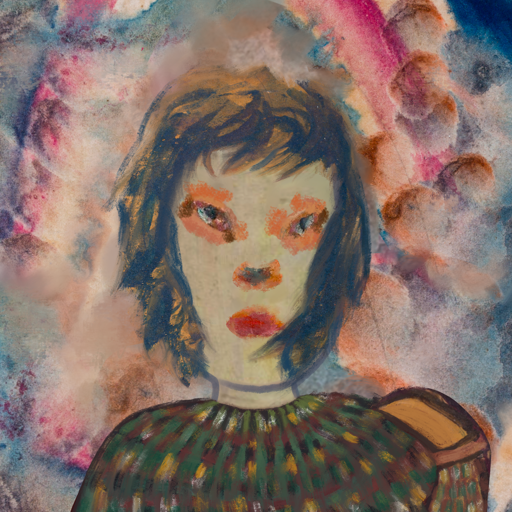
Background: Rupkatha, Head And Neck Front: Hill_Girl, Face Front: Boggyland, Bust: After_Raid, Hair Front: InTheSun, Head Accessory: Blank, Second Necklace: Blank, Necklace: Blank, Baby: Blank